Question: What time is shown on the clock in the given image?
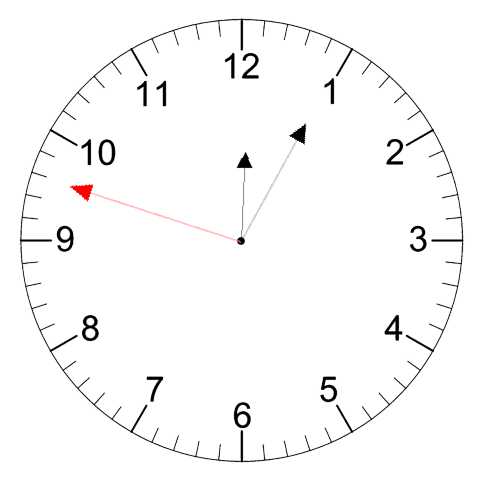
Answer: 12:04:48